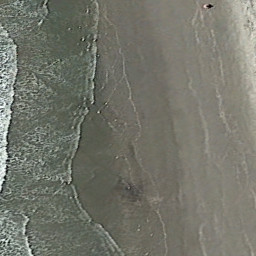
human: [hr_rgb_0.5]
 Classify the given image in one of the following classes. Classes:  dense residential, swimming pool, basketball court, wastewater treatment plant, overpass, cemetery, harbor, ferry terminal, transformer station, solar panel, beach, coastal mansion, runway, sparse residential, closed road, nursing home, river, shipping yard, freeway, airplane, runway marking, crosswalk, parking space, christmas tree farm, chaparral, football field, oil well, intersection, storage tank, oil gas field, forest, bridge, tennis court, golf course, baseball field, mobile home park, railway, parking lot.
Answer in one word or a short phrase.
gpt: beach